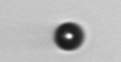
Label: bead